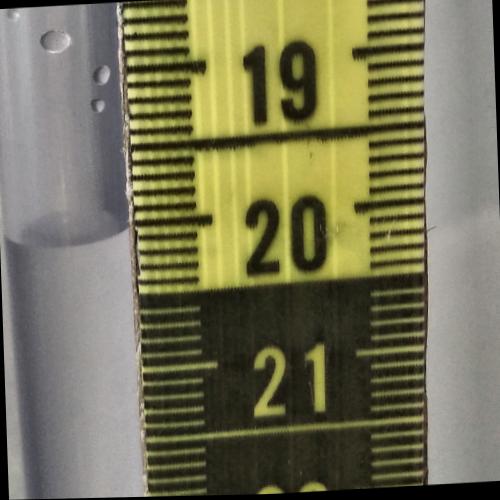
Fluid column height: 20.0 cm